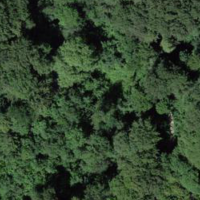
EUNIS habitat code: 41
Species observed at this site:
Lamium galeobdolon